Question: Here's a pic of my worksheet example:

I would like the cell in C7 to say "White,Blue,Green"
And the cell in C11 to say "Black,White,Green" Using the exact same formula.
I would like the range to be automatically determined so I can use this formula for every parent product.
I already have code to combine cells of a given range from brettdj's <URL>, and it works great.
'''
Function ConCat(ParamArray rng1()) As String
Dim X
Dim strOut As String
Dim strDelim As String
Dim rng As Range
Dim lngRow As Long
Dim lngCol As Long
Dim lngCnt As Long
strDelim = ", "
For lngCnt = LBound(rng1) To UBound(rng1)
If TypeOf rng1(lngCnt) Is Range Then
If rng1(lngCnt).Cells.Count > 1 Then
X = rng1(lngCnt).Value2
For lngRow = 1 To UBound(X, 1)
For lngCol = 1 To UBound(X, 2)
strOut = strOut & (strDelim & X(lngRow, lngCol))
Next
Next
Else
strOut = strOut & (strDelim & rng2.Value)
End If
End If
Next
ConCat = Right$(strOut, Len(strOut) - Len(strDelim))
End Function
'''
Now I'm looking for a way to automatically select the range in 'B' by starting at the , searching up the column for the , going down to .
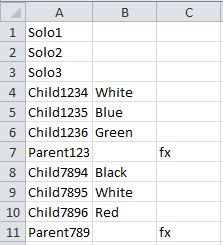
Answer: Within a UDF you can use 'Application.Caller' (or 'Application.ThisCell') to get a reference to the containing cell, then you can move around from there...
'''
Function ConCat() As String
Application.Volatile 'Need this since there are no input
' parameters to trigger recalculation
Const DELIM As String = ", "
Dim s As String
Dim rngF As Range
On Error GoTo haveError
'Where is the firmula being called from?
Set rngF = Application.Caller
'Move to the correct column
Set rngF = rngF.Offset(0,-1) 'use an offset
'Set rngF=rngF.EntireRow.Cells(1,"Y") 'use a fixed column
'Exit if not in a good starting location
If rngF.Value <> "" Then Exit Function
'Move up until we're below the next space up
Do While rngF.Offset(-1, 0) <> ""
Set rngF = rngF.Offset(-1, 0)
Loop
'Move down from there, adding to the string
Do While rngF.Value <> ""
s = s & IIf(s <> "", DELIM, "") & rngF.Value
Set rngF = rngF.Offset(1, 0)
Loop
ConCat = s
Exit Function
haveError:
'If you use this formula when there's no space to go "up"
' or "left" then it will error on the Offset() call...
ConCat = "Err!" 'or just return an empty string if you prefer
End Function
'''